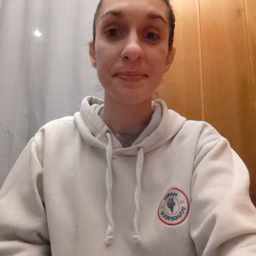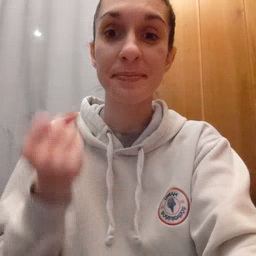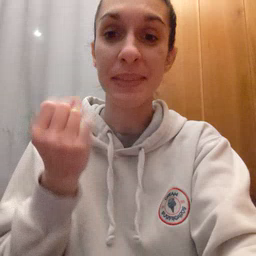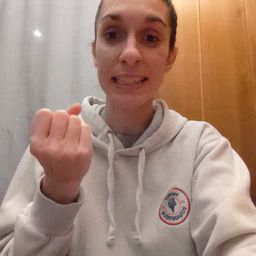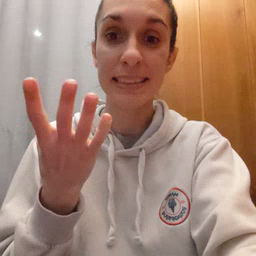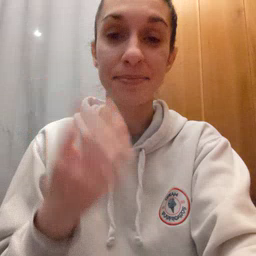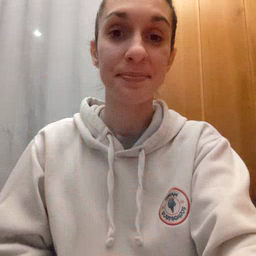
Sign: many